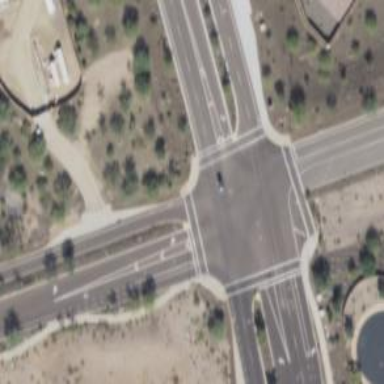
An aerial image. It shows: Marked crossing with lines on the road.